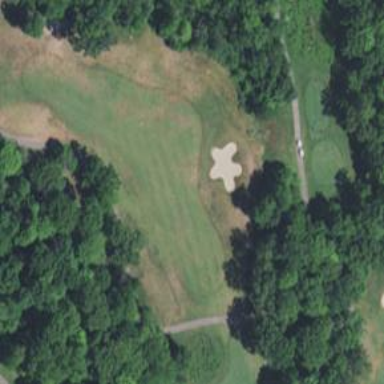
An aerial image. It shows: Golf hole.